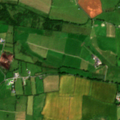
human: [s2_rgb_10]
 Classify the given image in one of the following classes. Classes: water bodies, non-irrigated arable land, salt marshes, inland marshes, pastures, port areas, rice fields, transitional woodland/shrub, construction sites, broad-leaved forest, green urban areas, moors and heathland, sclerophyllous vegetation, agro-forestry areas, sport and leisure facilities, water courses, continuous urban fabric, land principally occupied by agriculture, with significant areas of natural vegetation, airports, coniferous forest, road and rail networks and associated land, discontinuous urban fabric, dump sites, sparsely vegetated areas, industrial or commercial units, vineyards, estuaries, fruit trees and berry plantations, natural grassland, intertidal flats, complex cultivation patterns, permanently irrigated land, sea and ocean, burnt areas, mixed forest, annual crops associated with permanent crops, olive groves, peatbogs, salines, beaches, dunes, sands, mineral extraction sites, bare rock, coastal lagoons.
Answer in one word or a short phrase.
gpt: non-irrigated arable land, pastures